Question: I'm trying to test this method:
'''
public static String trimExtraSpace(String str) {
str.trim().replaceAll(" +", " ");
return str;
}
'''
Junit test case that I have:
'''
@Test
public void testTrimExtraSpace() {
String str = " foo
b a r ";
assertEquals("foo
b a r", Strings.trimExtraSpace(str));
}
'''

Why this do not want to work?
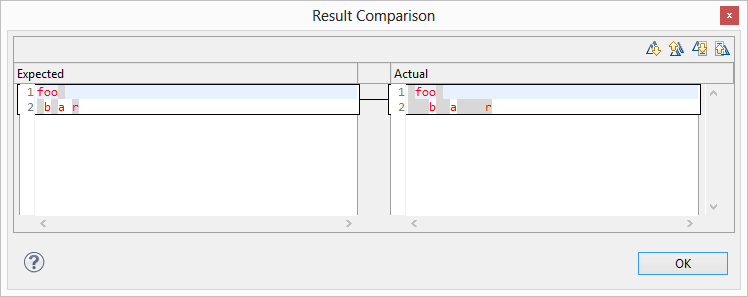
Answer: 'String's are immutable in Java. You have to do something like this:
'''
public static String trimExtraSpace(String str) {
String trimmedStr = str.trim().replaceAll(" +", " ");
return trimmedStr;
}
'''
You also probably have to change the regexp used in 'replaceAll' (I can't test):
'''
String trimmedStr = str.trim().replaceAll("\s+", " ");
'''